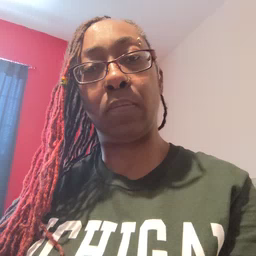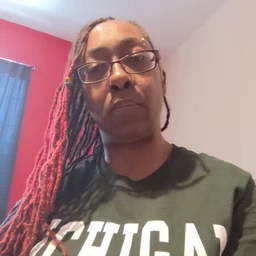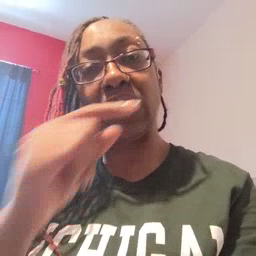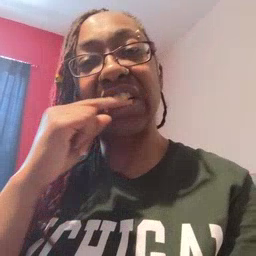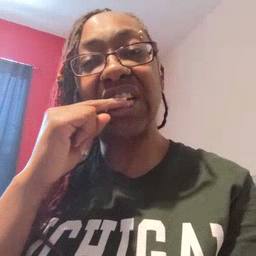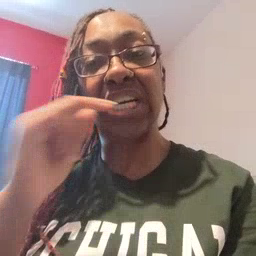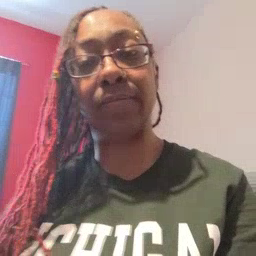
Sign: toothbrush